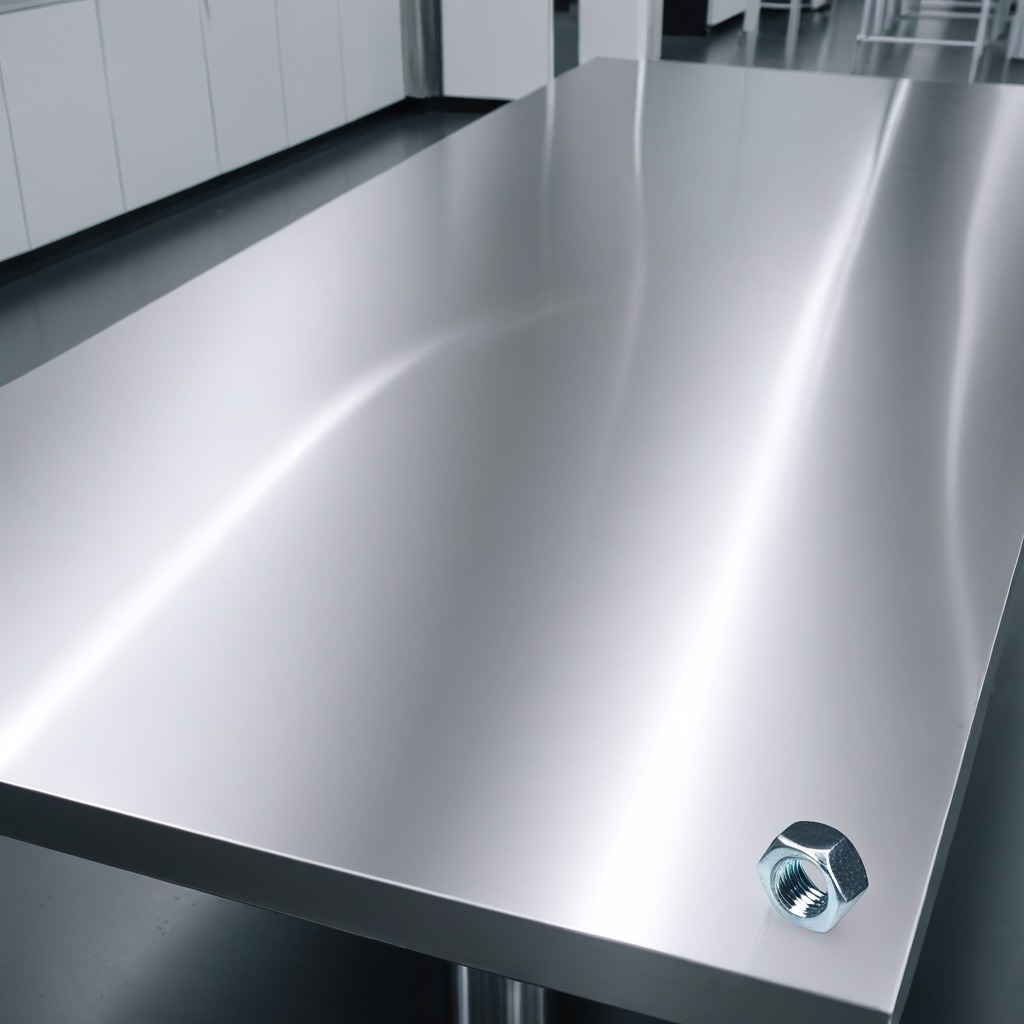
A metal nut is lying on a stainless steel table in a high-end prototyping lab.